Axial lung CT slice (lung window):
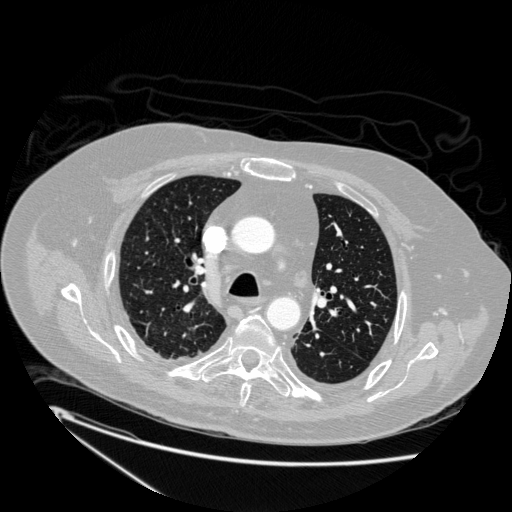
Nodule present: no